Field crop: maize
Growth stage: 2
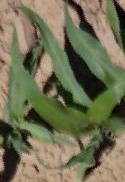
Species: maize